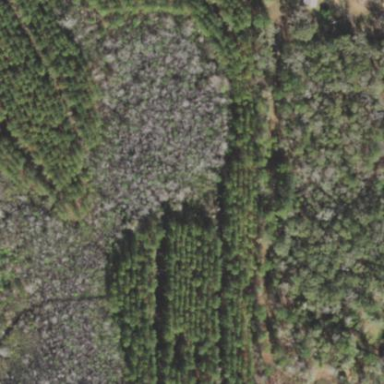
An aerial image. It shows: Forest with needle-leaved trees.